Question: Google maps Direction by default gave us a route that has a mini distance, but for my case I want to draw a custom route is this possible with android google maps api v2 ?
example :

How can I do that in android google maps api v2 ?
I already know how to draw route beetween two point but not a custom one just fellowing google directions.
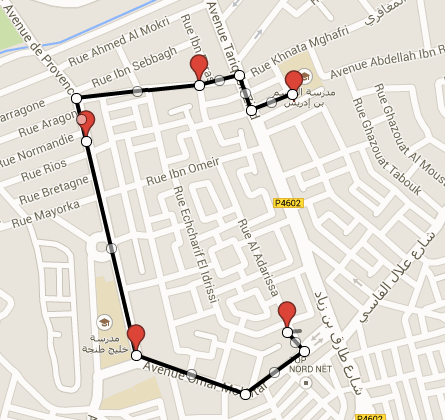
Answer: I think you meant waypoint.
Look for waypoint in this link
<URL>
Between your start and end point, you can set up to 8 waypoint for free which will draw a route that connect all of these point between start to finish
If its other kind of custom route you talk about then , I guess you will ended up having to find each route between 2 point at a time